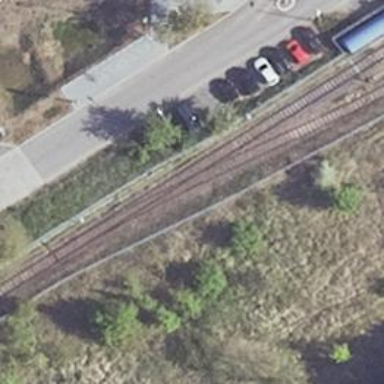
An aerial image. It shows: Rail spur service.